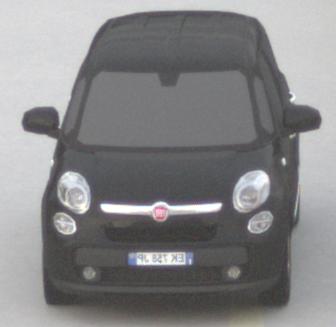
Make: Fiat
Model: 500L 1.4 16V
Detailed model: 500L (199)
Model produced from: 2012/10
Model produced until: 2017/05
Doors: 5
Color: black
Road condition: dry road
Daytime: sunrise or sunset
Contrast: low contrast